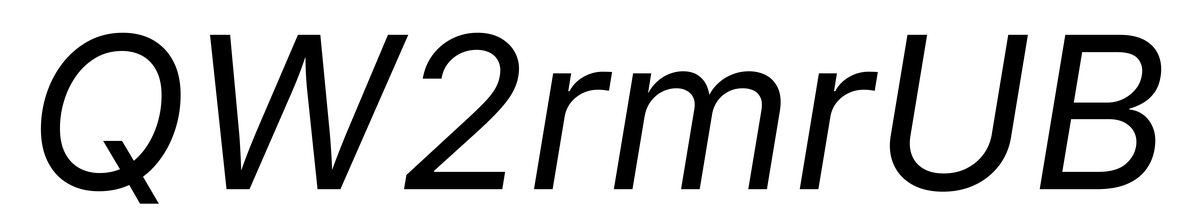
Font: Inter-Italic_Italic